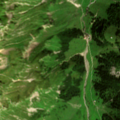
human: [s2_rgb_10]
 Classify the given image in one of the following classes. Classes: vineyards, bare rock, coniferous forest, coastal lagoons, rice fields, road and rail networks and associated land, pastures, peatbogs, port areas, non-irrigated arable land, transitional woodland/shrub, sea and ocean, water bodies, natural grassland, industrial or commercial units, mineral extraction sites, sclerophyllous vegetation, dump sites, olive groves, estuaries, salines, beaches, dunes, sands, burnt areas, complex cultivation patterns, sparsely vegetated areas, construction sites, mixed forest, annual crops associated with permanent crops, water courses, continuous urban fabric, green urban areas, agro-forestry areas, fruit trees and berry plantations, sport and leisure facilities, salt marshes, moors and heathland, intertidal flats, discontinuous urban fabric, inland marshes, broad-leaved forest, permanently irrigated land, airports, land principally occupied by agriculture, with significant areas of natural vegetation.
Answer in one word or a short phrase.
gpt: coniferous forest, natural grassland, bare rock